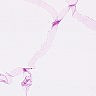
Metastatic tissue present: no